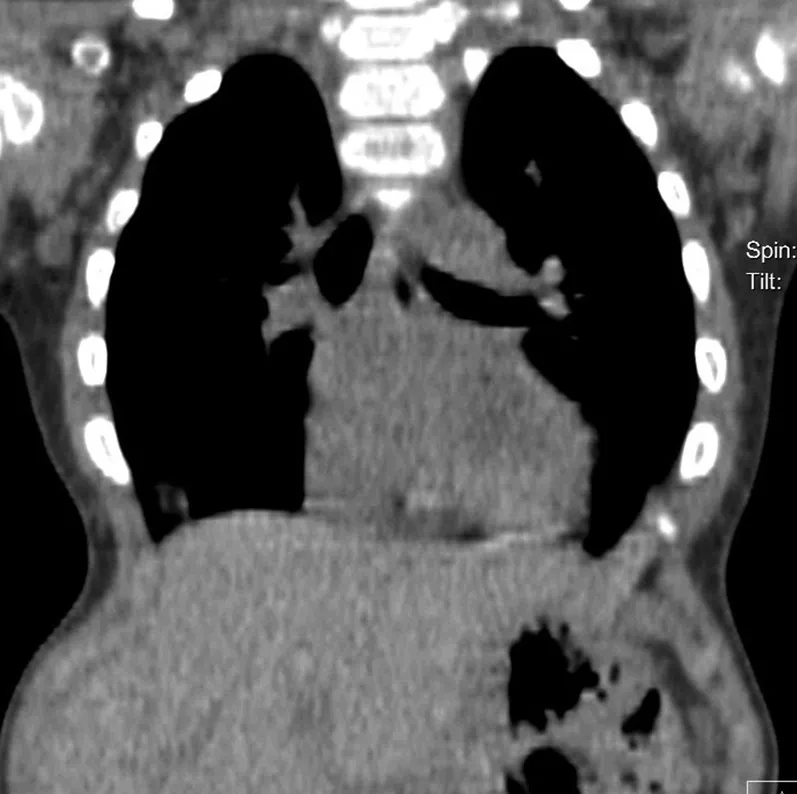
Computed tomography scan of the chest 5 months before the operation demonstrates the lung compression.
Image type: radiology (ct)